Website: apple
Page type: cart
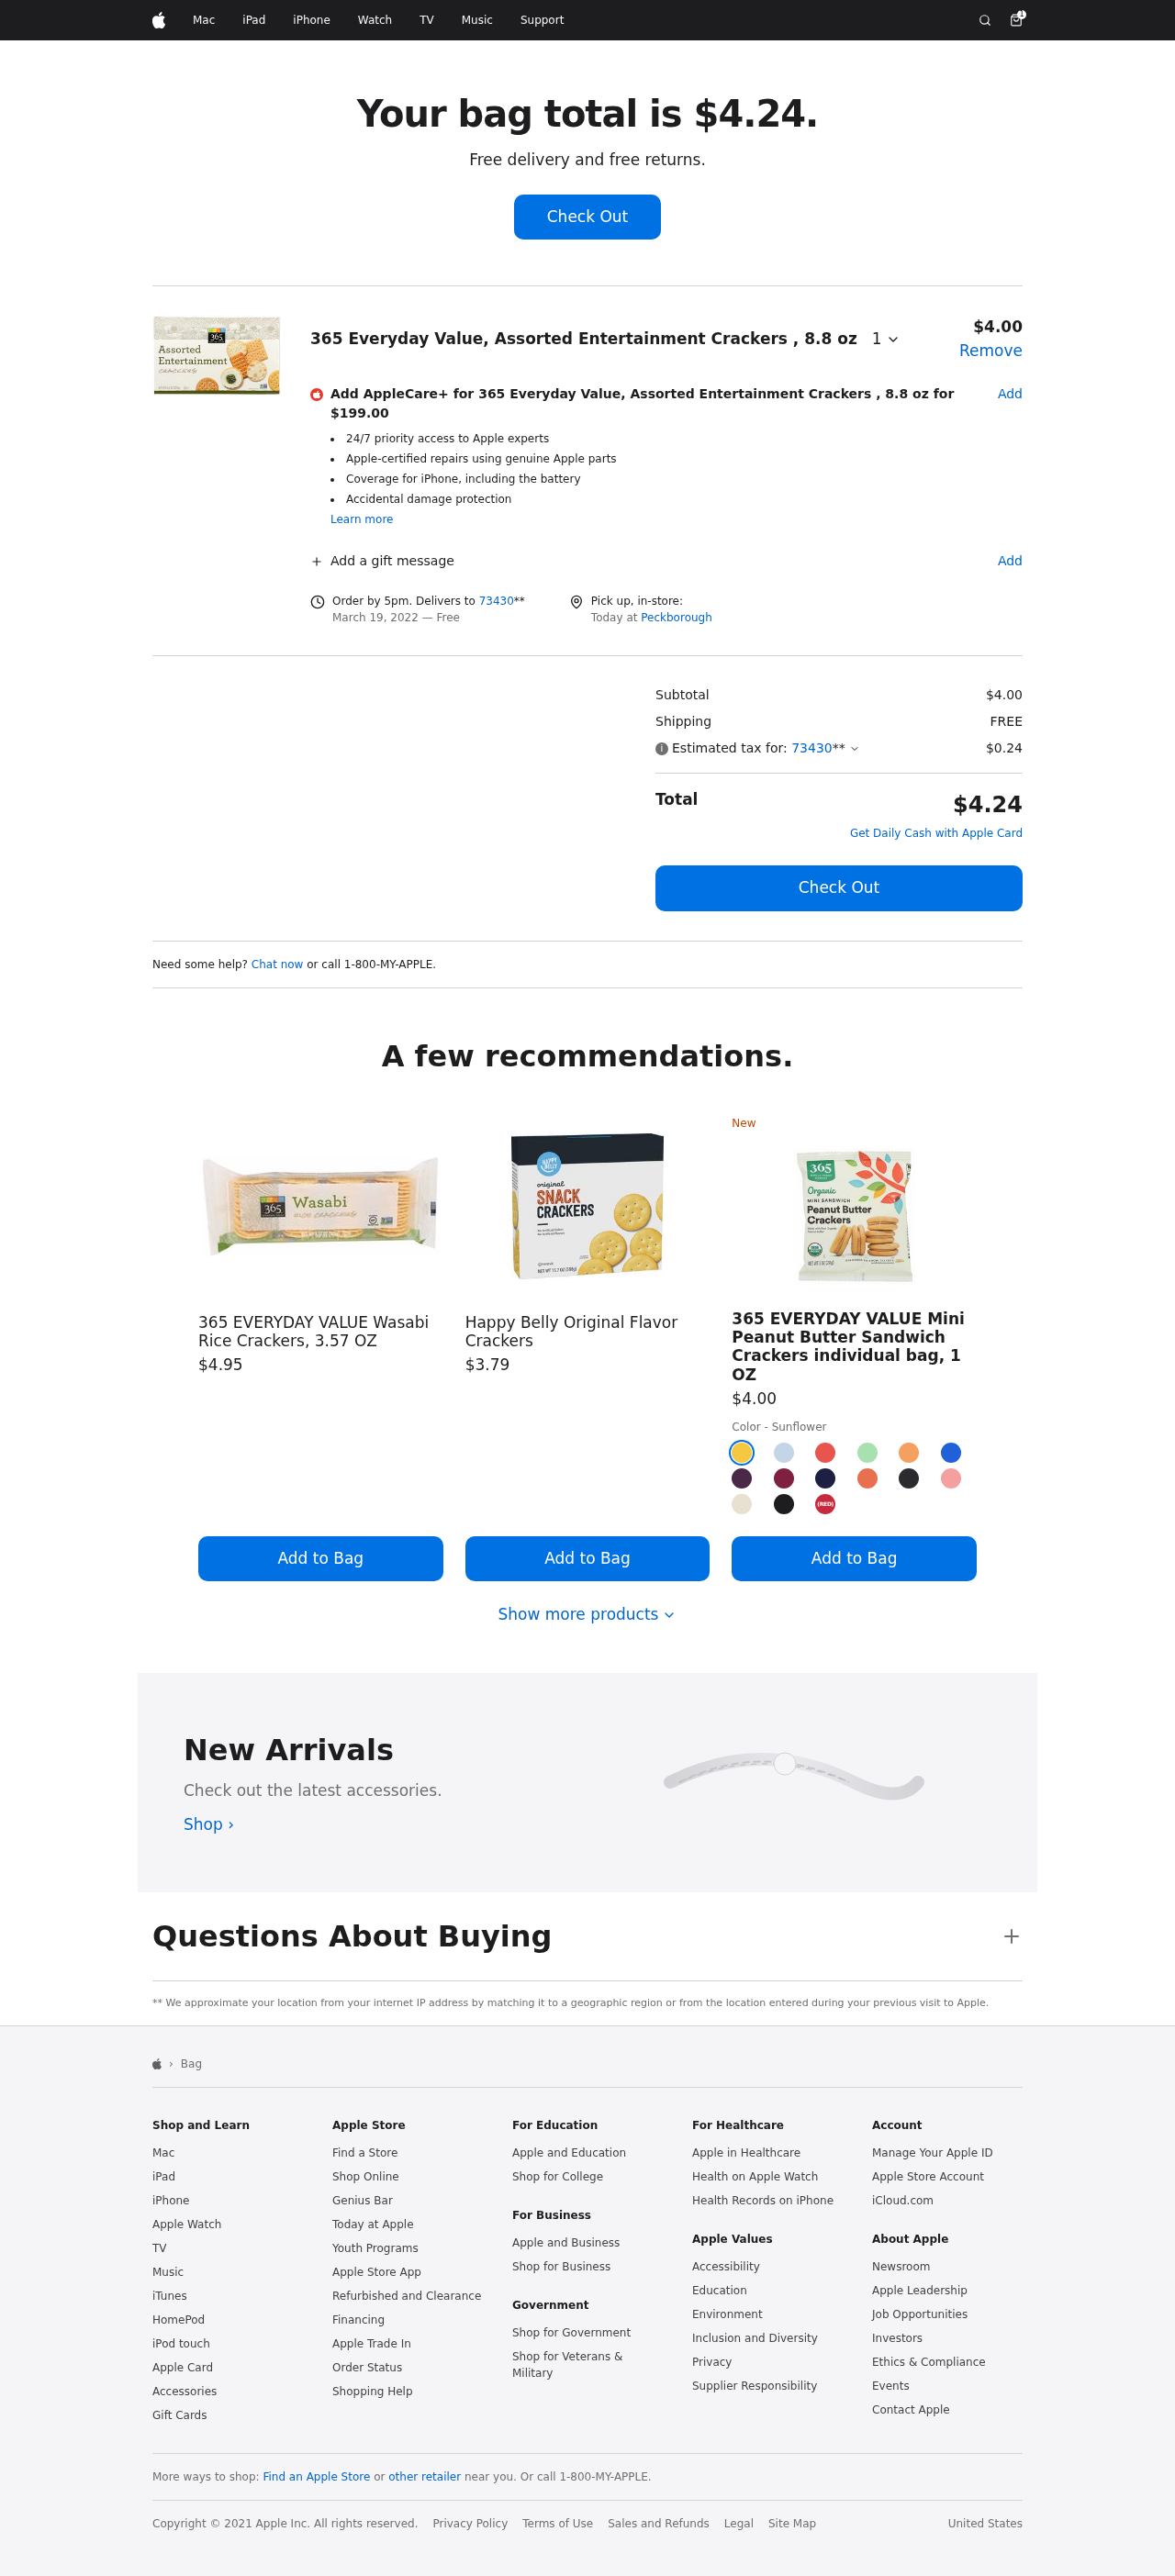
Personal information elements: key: PII_CITY
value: Peckborough
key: PII_POSTCODE
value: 73430
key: PII_POSTCODE_FULL
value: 73430
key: PII_POSTCODE_NUMERIC
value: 73430
Product elements: key: PRODUCT1_NAME
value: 365 Everyday Value, Assorted Entertainment Crackers , 8.8 oz
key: PRODUCT1_PRICE
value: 4
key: PRODUCT1_QUANTITY
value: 1
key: PRODUCT2_NAME
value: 365 EVERYDAY VALUE Wasabi Rice Crackers, 3.57 OZ
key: PRODUCT2_PRICE
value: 4.95
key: PRODUCT3_NAME
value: Happy Belly Original Flavor Crackers
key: PRODUCT3_PRICE
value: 3.79
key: PRODUCT4_NAME
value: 365 EVERYDAY VALUE Mini Peanut Butter Sandwich Crackers individual bag, 1 OZ
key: PRODUCT4_PRICE
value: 4
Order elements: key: ORDER_NUM_ITEMS
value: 1
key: ORDER_TOTAL
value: $4.24
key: ORDER_SHIPPING_DATE
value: March 19, 2022
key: ORDER_SUBTOTAL
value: $4.00
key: ORDER_SHIPPING_COST
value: FREE
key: ORDER_TAX
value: $0.24